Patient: sex M, age 51
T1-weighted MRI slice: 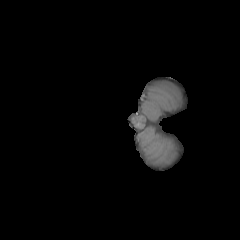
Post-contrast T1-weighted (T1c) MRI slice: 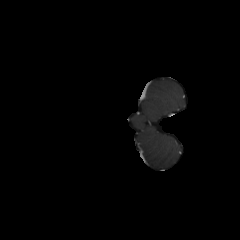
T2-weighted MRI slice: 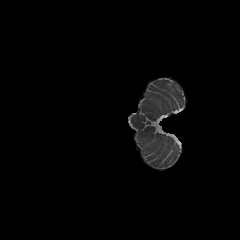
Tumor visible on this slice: no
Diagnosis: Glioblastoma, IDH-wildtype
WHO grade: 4